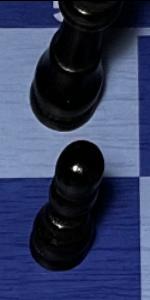
Label: Pawn_Black